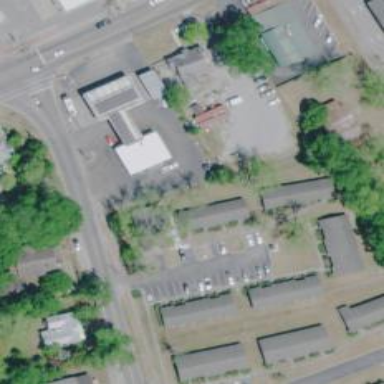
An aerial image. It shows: Convenience shop.